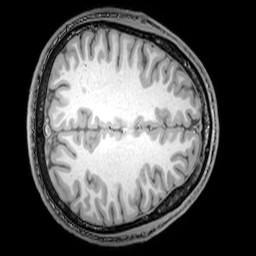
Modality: T1w
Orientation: axial
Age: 25
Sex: male
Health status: healthy
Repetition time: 0.081 s
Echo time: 0.037 s